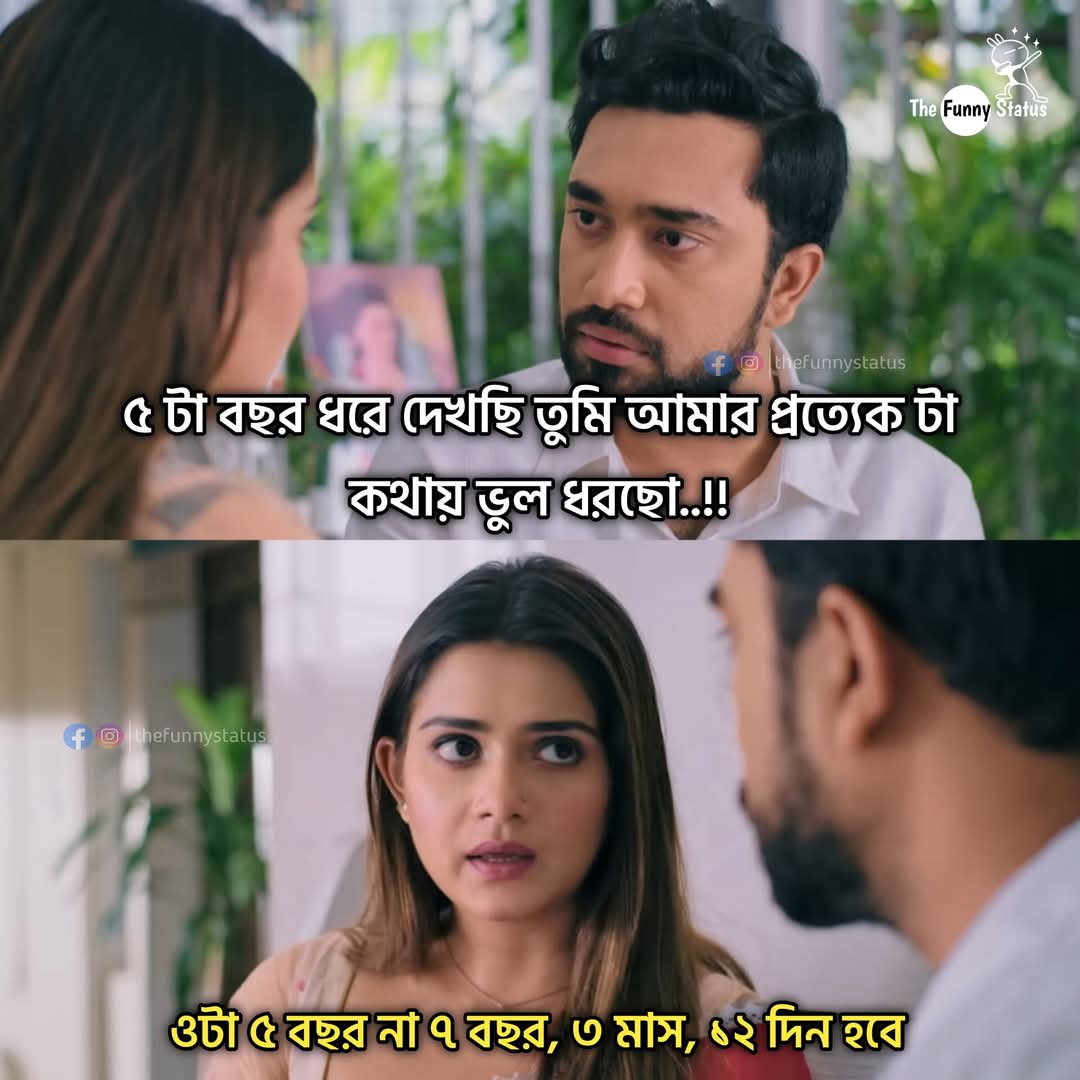
Text: ৫ টা বছর ধরে দেখছি তুমি আমার প্রত্যেক টা কথায় ভুল ধরছো..!!
ওটা ৫ বছর না ৭ বছর, ৩ মাস, ১২ দিন হবে
Label: Non Hate